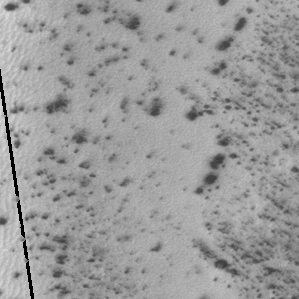
Label: frost